Question: I have a text view that is showing a couple of characters as rectangles and I can't figure out where they are coming from. Any ideas?
Here is the XML with the text:
'''
<item>
Five cents per gallon discount. Go online to www.amerigas.com or yellow pages for the closest AmeriGas location.
Offers subject to change without notice, some restrictions may apply, contact store for details. Offer does not apply to fixed price customers. You must provide your Farm Bureau membership number to your AmeriGas dealer prior to delivery of your propane in order to receive the discount.
</item>
'''
And here is a screenshot:

EDIT: In the XML, I notice when I paste it here the is a large space before Offers, which is where the characters are showing up. That space doesn't show up in my editor though.
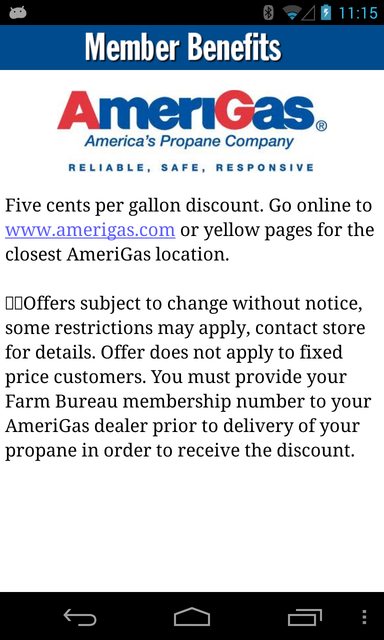
Answer: My guess is that after the '
' in the XML file, you have tab or some other odd white-space characters that the font does not handle correctly. Replace them with regular spaces and the little boxes should go away.